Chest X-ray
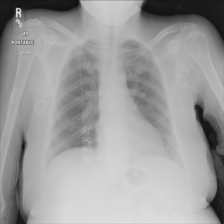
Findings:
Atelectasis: negative
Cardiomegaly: negative
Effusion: negative
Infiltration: negative
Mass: negative
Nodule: negative
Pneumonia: negative
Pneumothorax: negative
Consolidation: negative
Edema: negative
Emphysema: negative
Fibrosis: negative
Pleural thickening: negative
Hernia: negative